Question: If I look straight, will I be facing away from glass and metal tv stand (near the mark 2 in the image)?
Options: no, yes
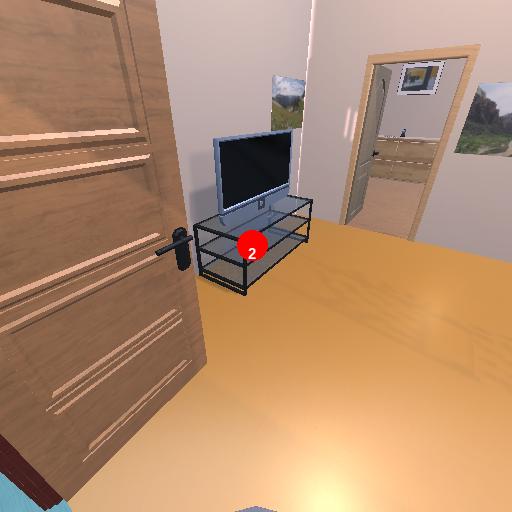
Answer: no